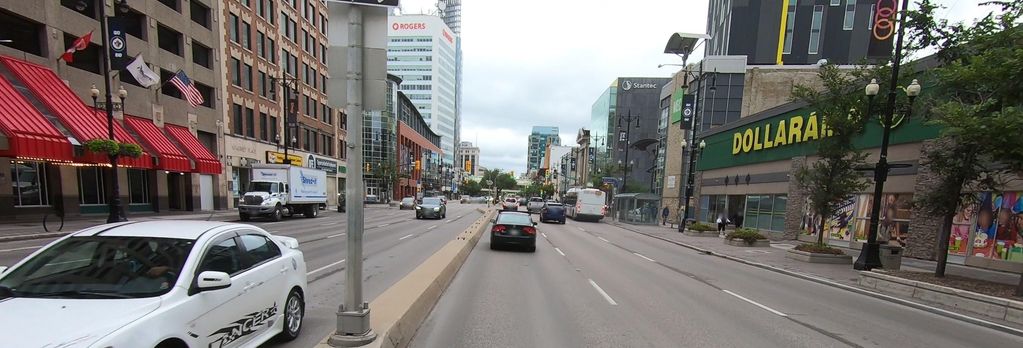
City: winnipeg